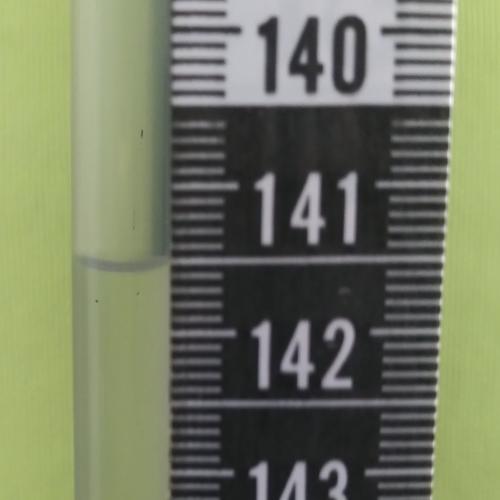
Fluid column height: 141.5 cm